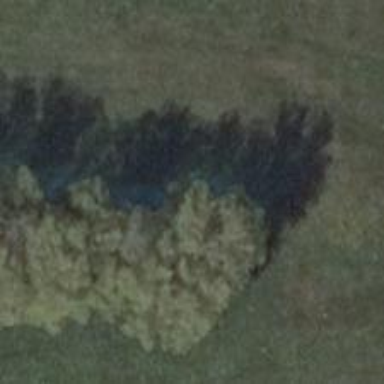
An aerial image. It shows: Row of deciduous broadleaved trees.